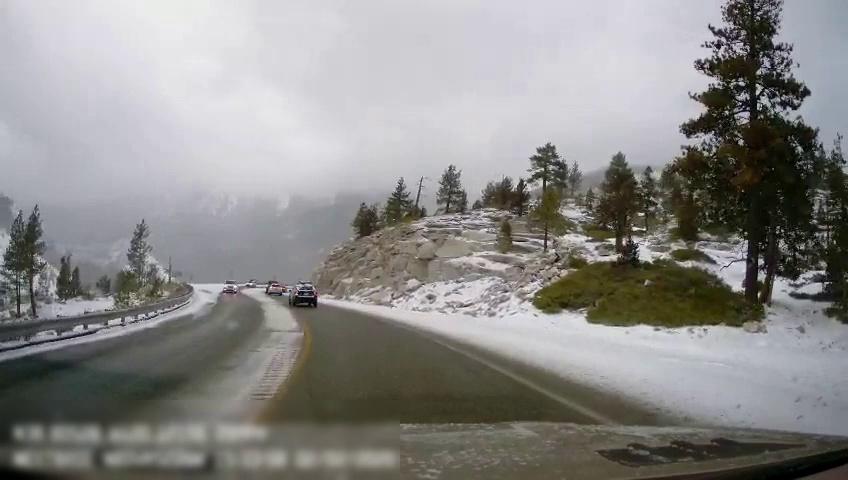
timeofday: Day
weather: Snowy
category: Drivable Space
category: Vehicles | SUV
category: Vehicles | Car
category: Vehicles | Truck
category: Vehicles | Car
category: Lanes | Current Lane
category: Lanes | Current Lane